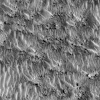
Atmospheric dust classification: not_dusty